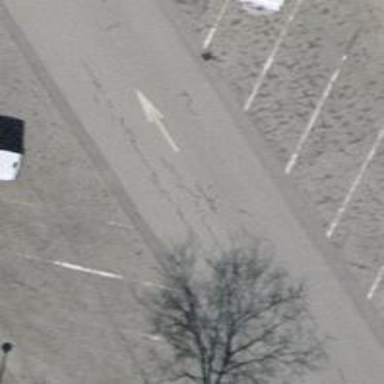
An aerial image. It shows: Bollard barrier.